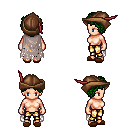
a pixel art fantasy rpg character, female body template, human, light skin, gray tattered cape, gold greaves, green curly afro hairstyle, leather cap, brown slippers, four views (front, back, left, right), 2x2 character sprite sheet, small pixel art, hard edges, no anti-aliasing